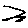
Label: zigzag